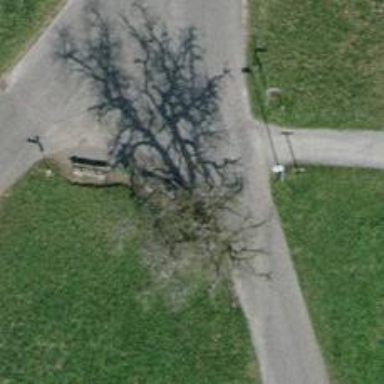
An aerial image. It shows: Bench.